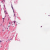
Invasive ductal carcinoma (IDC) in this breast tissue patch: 0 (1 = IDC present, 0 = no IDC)